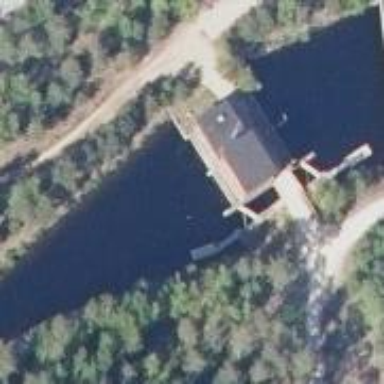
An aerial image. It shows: Lock gate along waterway.